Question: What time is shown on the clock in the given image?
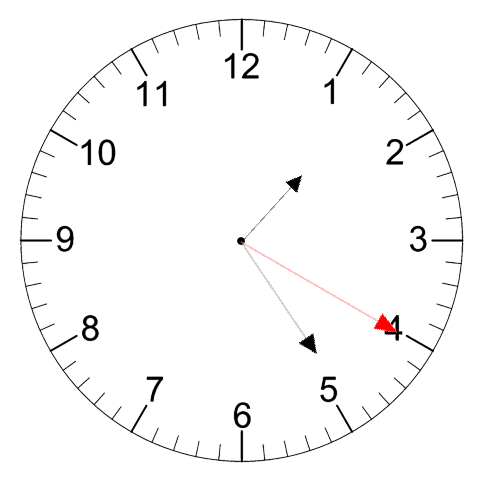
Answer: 01:24:20